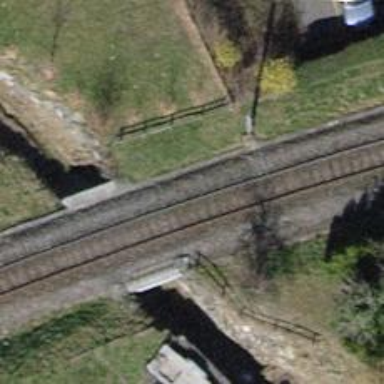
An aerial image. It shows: Single-track railway bridge with contact lines for electrification.